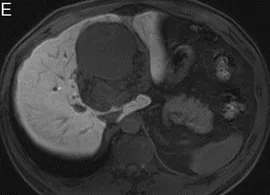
A case of Gd-EOB-DTPA-enhanced MRI findings of huge AML. Whereas in the hepatobiliary phase , it shows a homogenous hypointense signal.
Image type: radiology (mri)